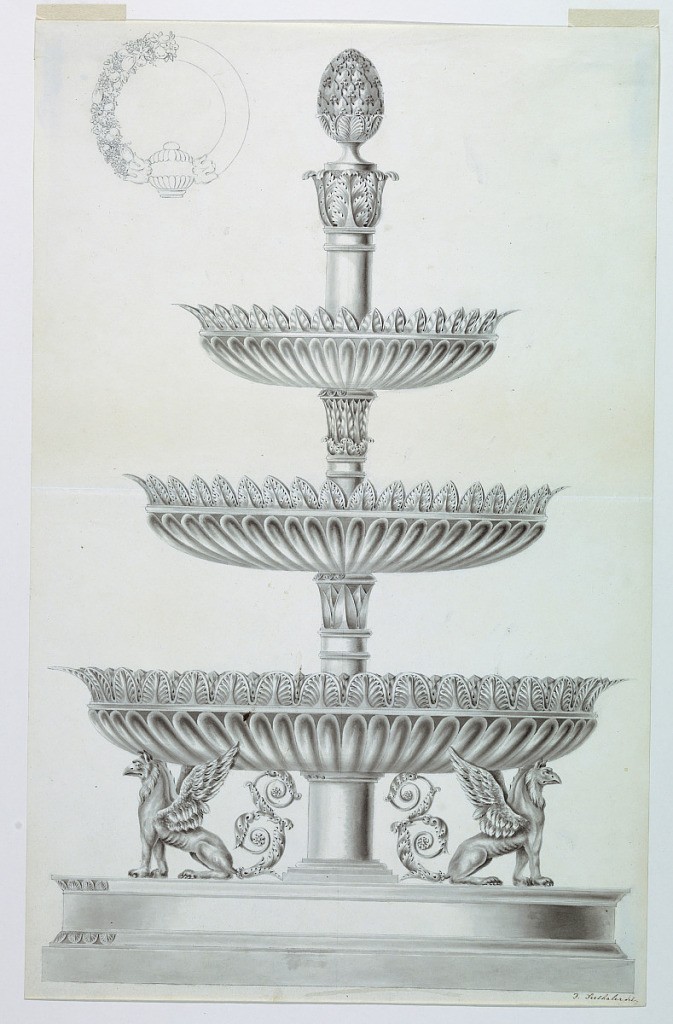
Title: Design for a Three-Tiered Sweetmeat and Stand
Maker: Joseph Anton Seethaler II, German, 1799–1868
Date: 1827-1835
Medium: Pen and black and brown ink, brush and gray wash, slight traces of graphite on cream wove paper
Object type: Drawing
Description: The stand is designed with a mixture of Empire and Romanesque styles. Some moldings are alternatively suggested with and without palmette decorations. Columns form the central acanthus rinceaux as tails. A kind of pine cone atops the stand.